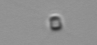
Label: Chaetoceros_tenuissimus